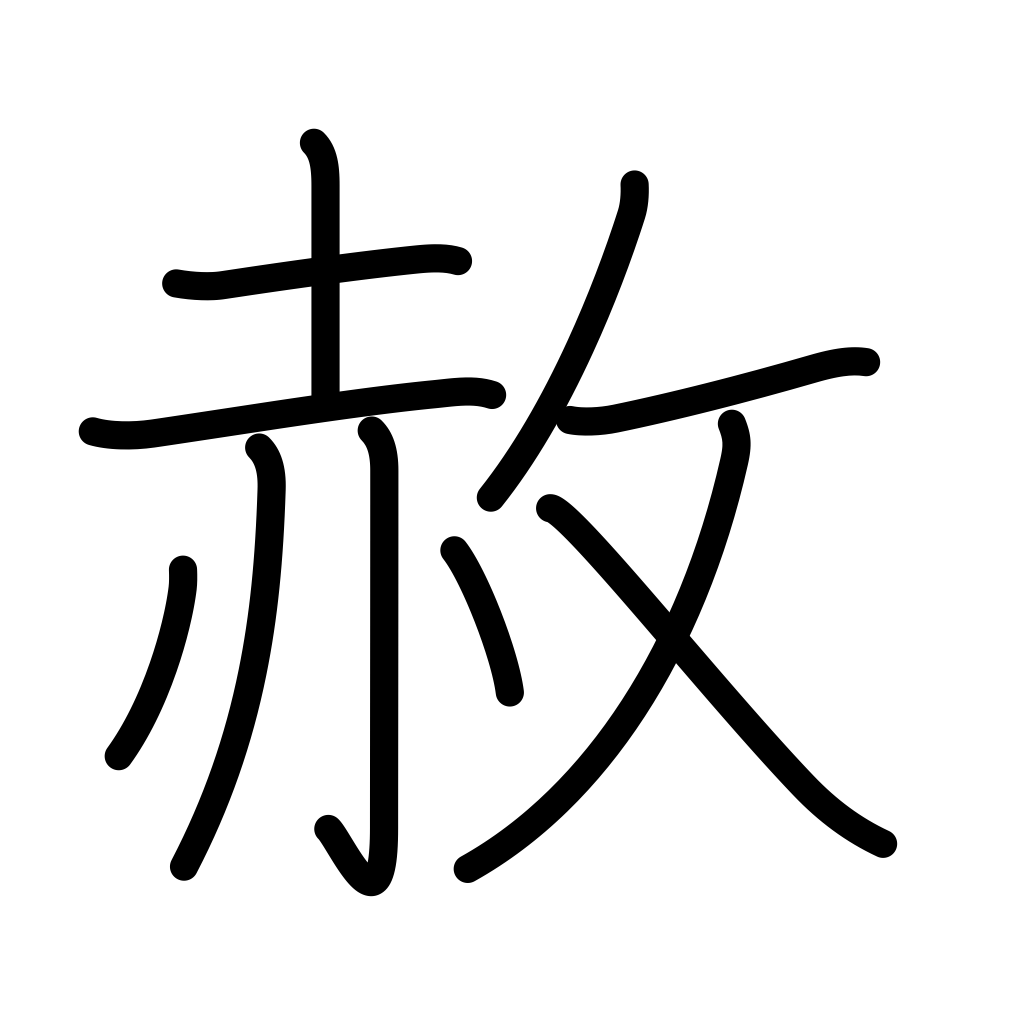
Meaning: pardon, forgiveness